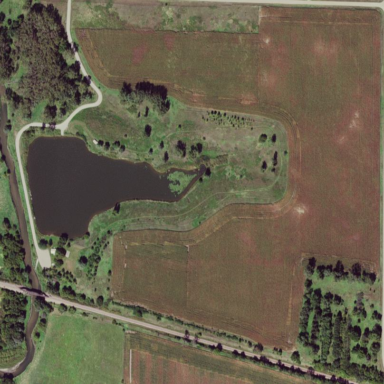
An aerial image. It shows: Nature reserve designated as leisure land.